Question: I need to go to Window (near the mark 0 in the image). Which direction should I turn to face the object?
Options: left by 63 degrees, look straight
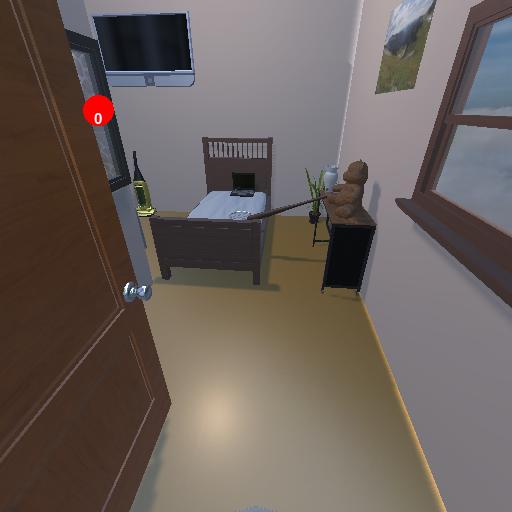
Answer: left by 63 degrees